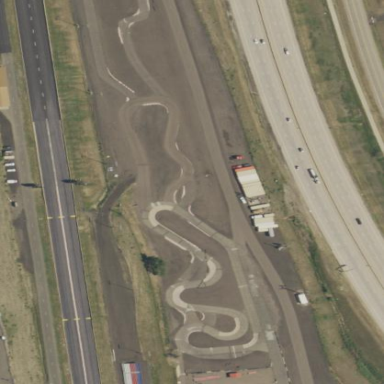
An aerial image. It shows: Motor sport raceway.